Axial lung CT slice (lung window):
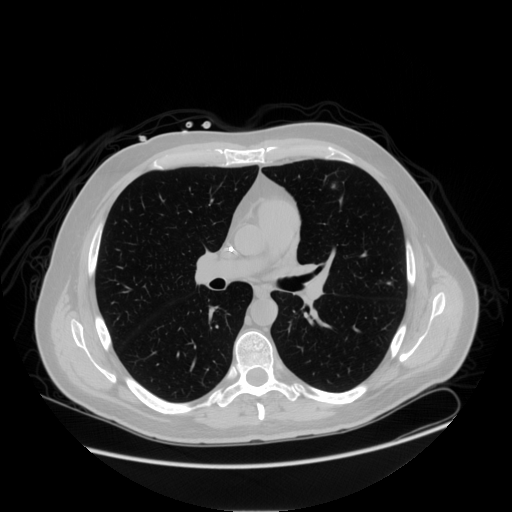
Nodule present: yes
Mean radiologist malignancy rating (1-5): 3